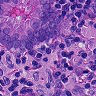
Metastatic tissue present: yes